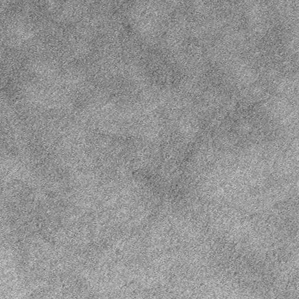
Label: frost